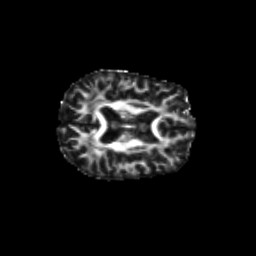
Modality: FA
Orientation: axial
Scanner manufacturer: siemens
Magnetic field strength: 3 T
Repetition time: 9.2 s
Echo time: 0.084 s